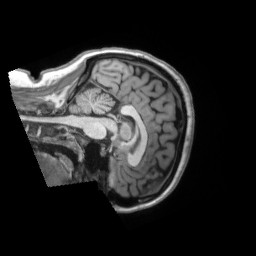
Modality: T1w
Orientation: sagittal
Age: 26
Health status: ill
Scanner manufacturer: siemens
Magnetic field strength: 3 T
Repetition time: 2.2 s
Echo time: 0.00157 s